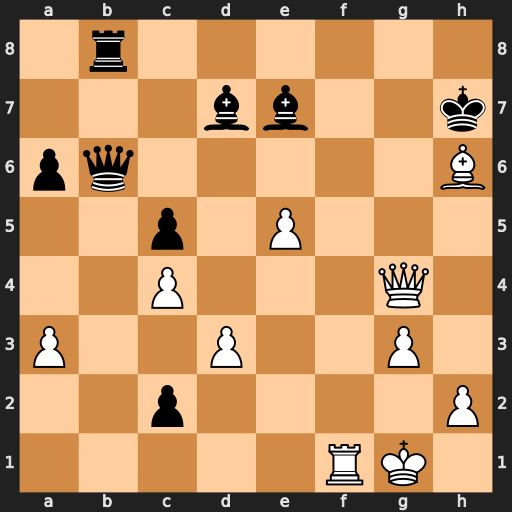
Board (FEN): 1r6/3bb2k/pq5B/2p1P3/2P3Q1/P2P2P1/2p4P/5RK1
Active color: w
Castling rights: -
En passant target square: -
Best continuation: Qg7#